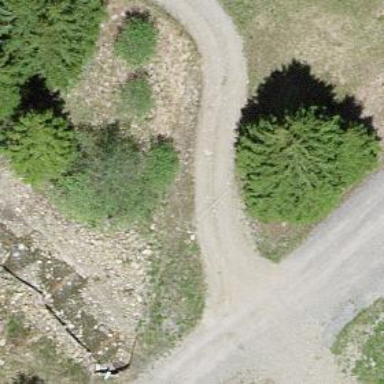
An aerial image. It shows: Backcountry hike trail.